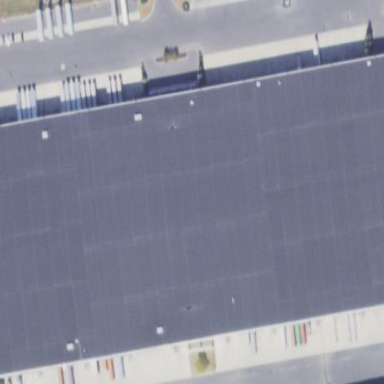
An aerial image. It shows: Warehouse building.